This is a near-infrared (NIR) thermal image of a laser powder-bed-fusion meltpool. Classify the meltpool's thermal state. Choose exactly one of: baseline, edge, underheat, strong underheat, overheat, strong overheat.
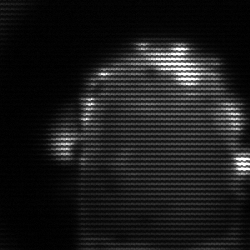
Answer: baseline